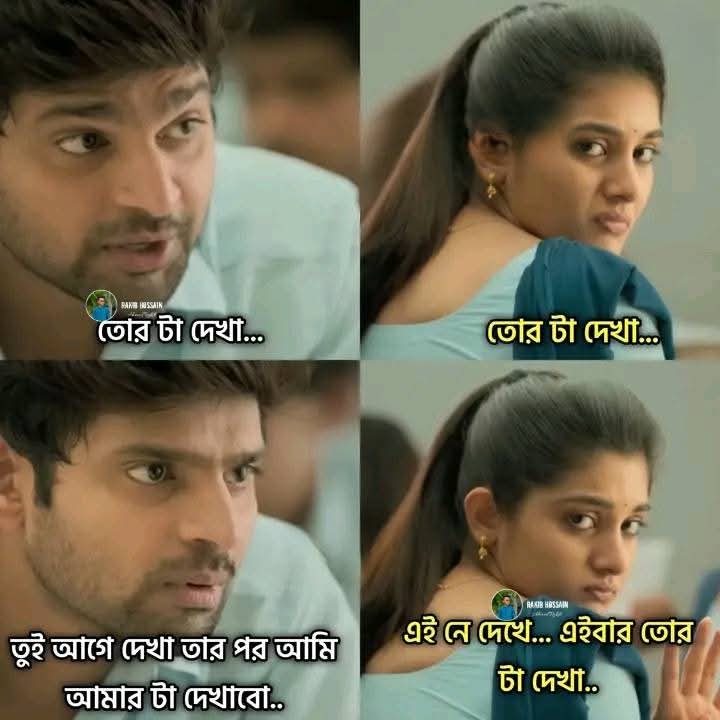
Text: তোর টা দেখা...
তোর টা দেখা...
তুই আগে দেখা তার পর আমি আমার টা দেখাবো..
এই নে দেখে... এইবার তোর টা দেখা..
Label: Non Hate